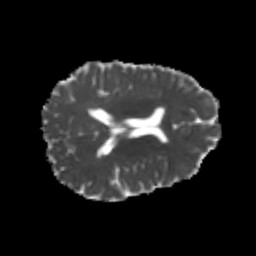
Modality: MD
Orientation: axial
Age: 21
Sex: female
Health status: healthy
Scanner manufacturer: philips
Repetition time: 7.385 s
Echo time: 0.08599 s